Field crop: maize
Growth stage: 1
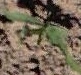
Species: maize